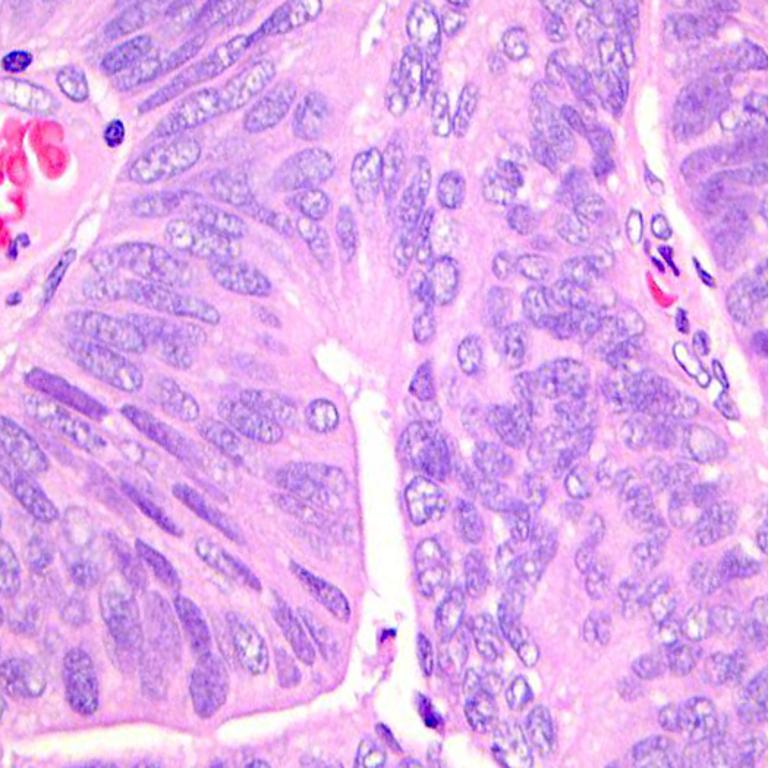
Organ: colon
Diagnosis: adenocarcinomas